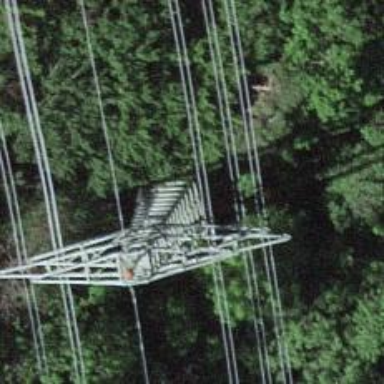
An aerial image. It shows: Towering power structure.